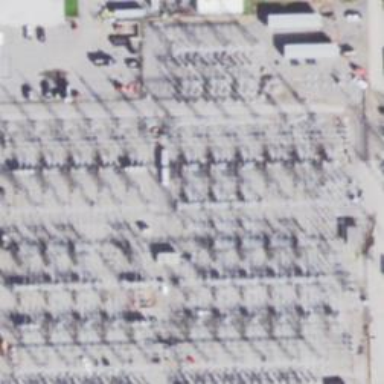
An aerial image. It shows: Switch used for power control.